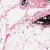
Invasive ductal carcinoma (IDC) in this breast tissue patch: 0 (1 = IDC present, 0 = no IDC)